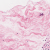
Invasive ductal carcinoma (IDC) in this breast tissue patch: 0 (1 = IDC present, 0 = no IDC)